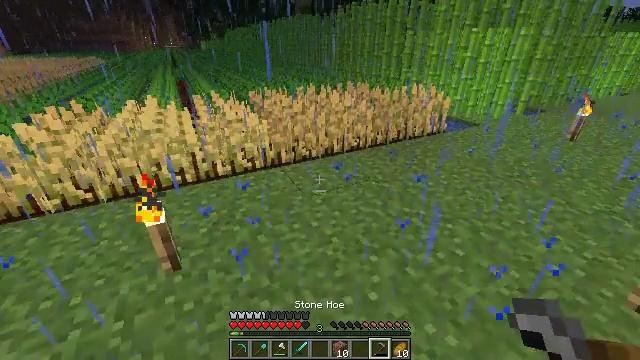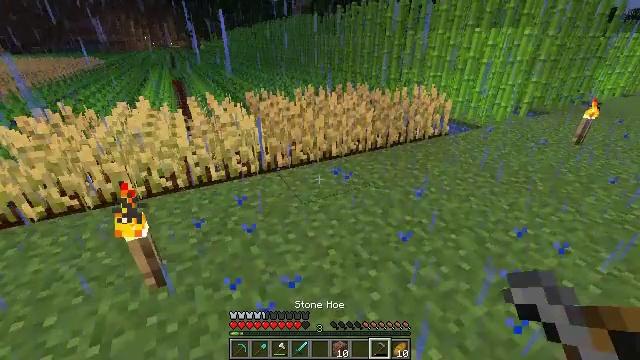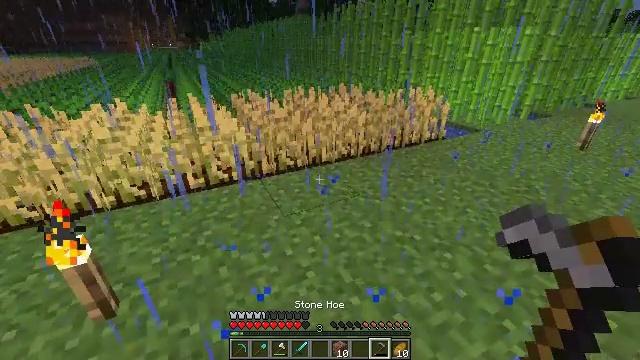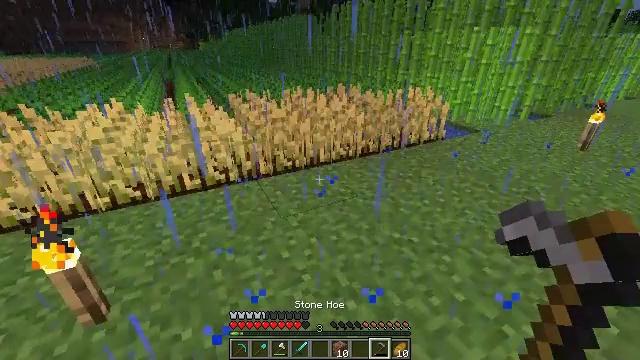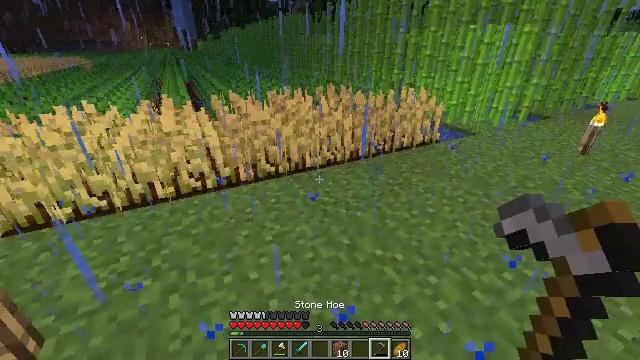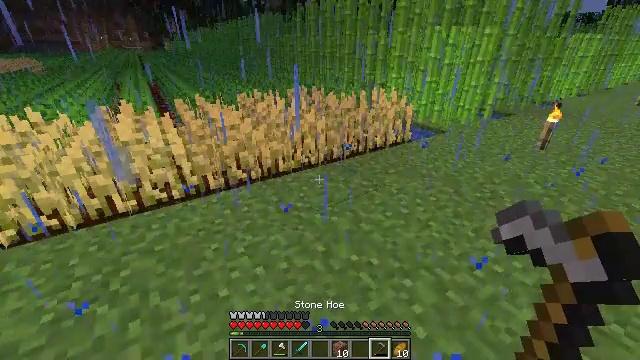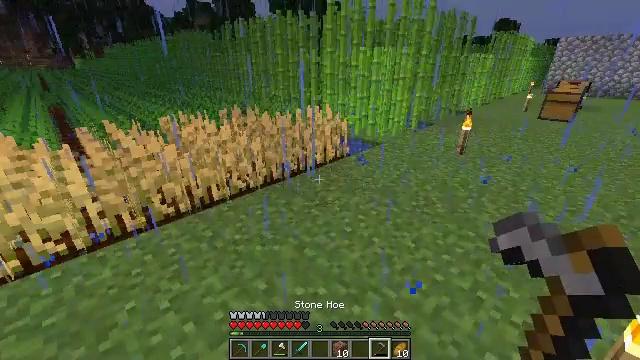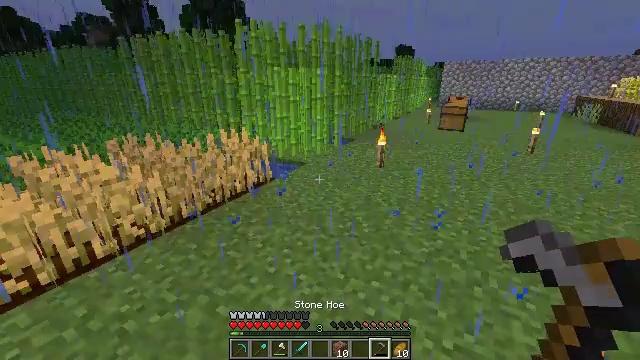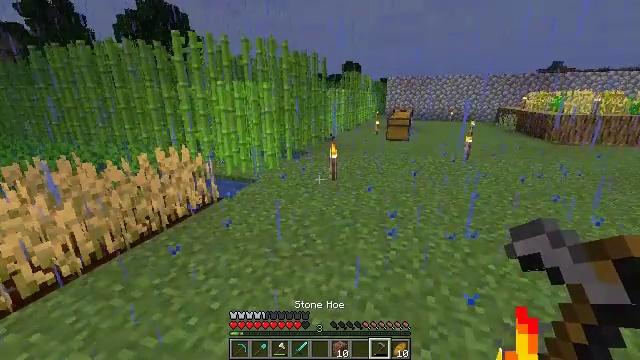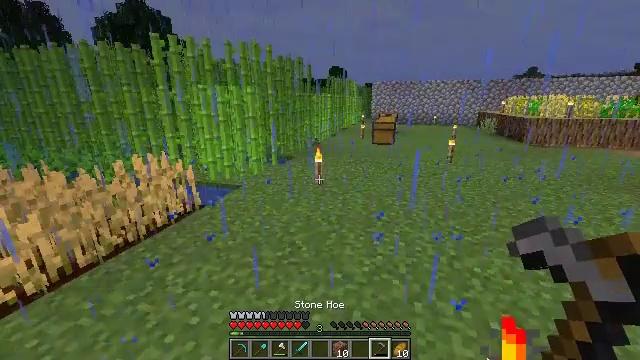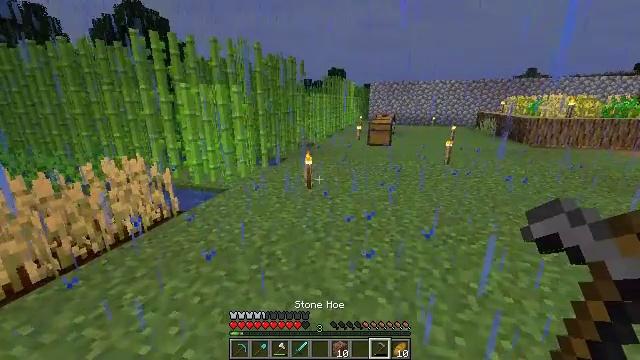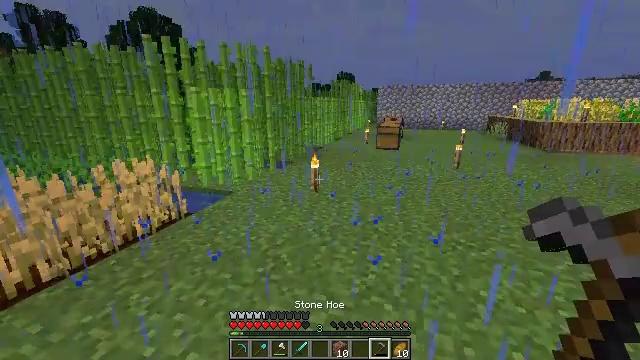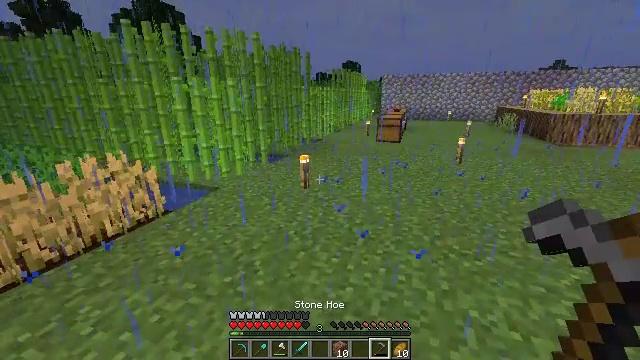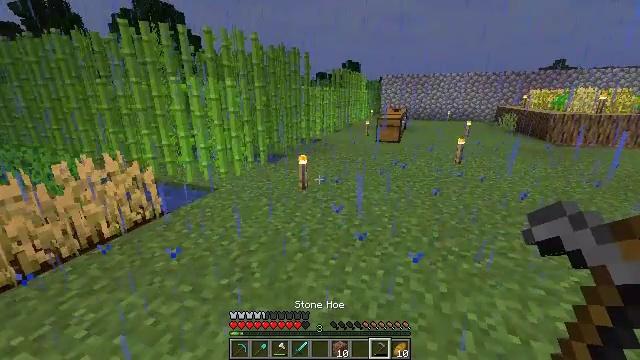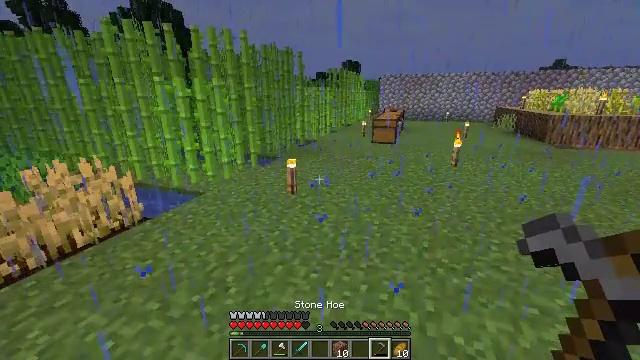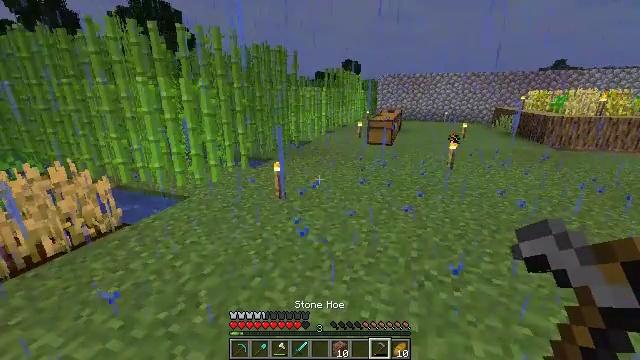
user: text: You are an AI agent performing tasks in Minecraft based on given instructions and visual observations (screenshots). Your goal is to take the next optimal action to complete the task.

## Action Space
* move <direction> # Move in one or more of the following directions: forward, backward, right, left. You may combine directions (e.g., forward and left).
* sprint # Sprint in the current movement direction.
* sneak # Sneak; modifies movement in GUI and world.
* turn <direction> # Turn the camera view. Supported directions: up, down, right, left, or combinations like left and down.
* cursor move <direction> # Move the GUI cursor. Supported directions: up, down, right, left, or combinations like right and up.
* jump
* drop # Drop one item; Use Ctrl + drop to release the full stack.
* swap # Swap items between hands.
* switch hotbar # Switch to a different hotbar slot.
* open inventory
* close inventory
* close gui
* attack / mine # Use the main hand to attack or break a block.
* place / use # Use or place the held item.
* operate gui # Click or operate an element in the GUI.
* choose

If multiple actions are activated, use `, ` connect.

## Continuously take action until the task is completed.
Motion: motion action
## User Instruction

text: Gather sugar cane for crafting.
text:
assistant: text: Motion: move forward and move right
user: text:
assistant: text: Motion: move forward and move right
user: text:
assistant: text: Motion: move forward and move right
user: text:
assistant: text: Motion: move forward and move right
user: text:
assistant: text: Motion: move forward and move right, turn right
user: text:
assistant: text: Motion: move forward and move right, turn right and up
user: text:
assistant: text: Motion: move forward and move right, turn right and up
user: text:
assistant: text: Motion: move forward and move right, turn right and up
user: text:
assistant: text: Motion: move forward and move right, turn right
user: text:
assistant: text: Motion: move forward and move right
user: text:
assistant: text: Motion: move forward and move right, turn left
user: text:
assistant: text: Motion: move forward and move right, turn left and down
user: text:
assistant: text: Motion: move forward and move right
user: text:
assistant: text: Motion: move forward and move right
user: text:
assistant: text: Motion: move forward and move right
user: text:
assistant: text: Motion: move forward and move right
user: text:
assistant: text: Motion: move forward and move right, turn left
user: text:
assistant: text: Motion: move forward and move right, turn left and up
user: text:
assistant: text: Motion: move forward and move right, turn left and up
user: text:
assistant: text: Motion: move forward and move right, turn left and up
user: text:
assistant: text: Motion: move forward and move right, turn left and up
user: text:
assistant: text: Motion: move forward and move right, turn left and up
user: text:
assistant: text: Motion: move forward and move right, turn left
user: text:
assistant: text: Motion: move forward and move right, turn left
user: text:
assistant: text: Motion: move forward and move right, turn left
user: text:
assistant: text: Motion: move forward and move right
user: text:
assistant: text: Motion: move forward and move right
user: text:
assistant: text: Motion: move forward and move right, turn left
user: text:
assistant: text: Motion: move forward and move right, turn left
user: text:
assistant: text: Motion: move forward and move right, turn left